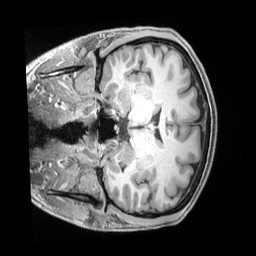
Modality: T1w
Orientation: coronal
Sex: male
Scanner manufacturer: siemens
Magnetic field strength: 3 T
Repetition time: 2.4 s
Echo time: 0.00222 s